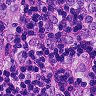
Metastatic tissue present: yes